Question: Assume there are two class, Class 'B' is subclass Class 'A' and 'B' has a property 'a' which is kind of 'A', as pseudo code below show:
'''
class A {}
class B extends A {
A a;
}
'''
In UML word, there are two relationships between class 'B' and class 'A'. 'B' 'is-a' kind of 'A' on while 'B' 'has-a' property of 'A'. Can I represented these relationships at the same time in one class diagram?

When I google this, it is common that only one relationship existed between two class in all results. So I am not sure whether it is allowed to draw diagram like this. If not, how UML to express this kind of relationships between classes.
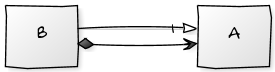
Answer: One of the most common application of this approach is known as <URL>, very often used to represent tree-like data structures.
This pattern gives you possibility not only to represent a tree (hierarchy) but also effectively and uniformly process it (via appropriate implementations).

When writing this answer I completely forgot about the other widely used <URL> which is used to augment functionality of Component by inheritance & inclusion, in opposite to simply extending it in cases when straightforward overriding of methods not possible or appropriate.